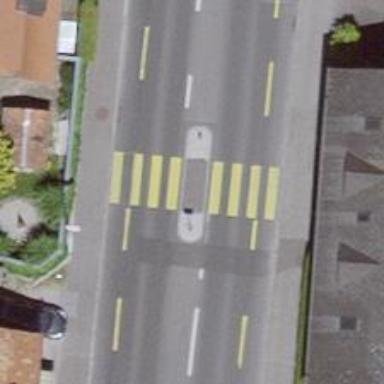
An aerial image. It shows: Uncontrolled zebra crossing with pedestrian island.